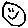
Label: smiley face